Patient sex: M
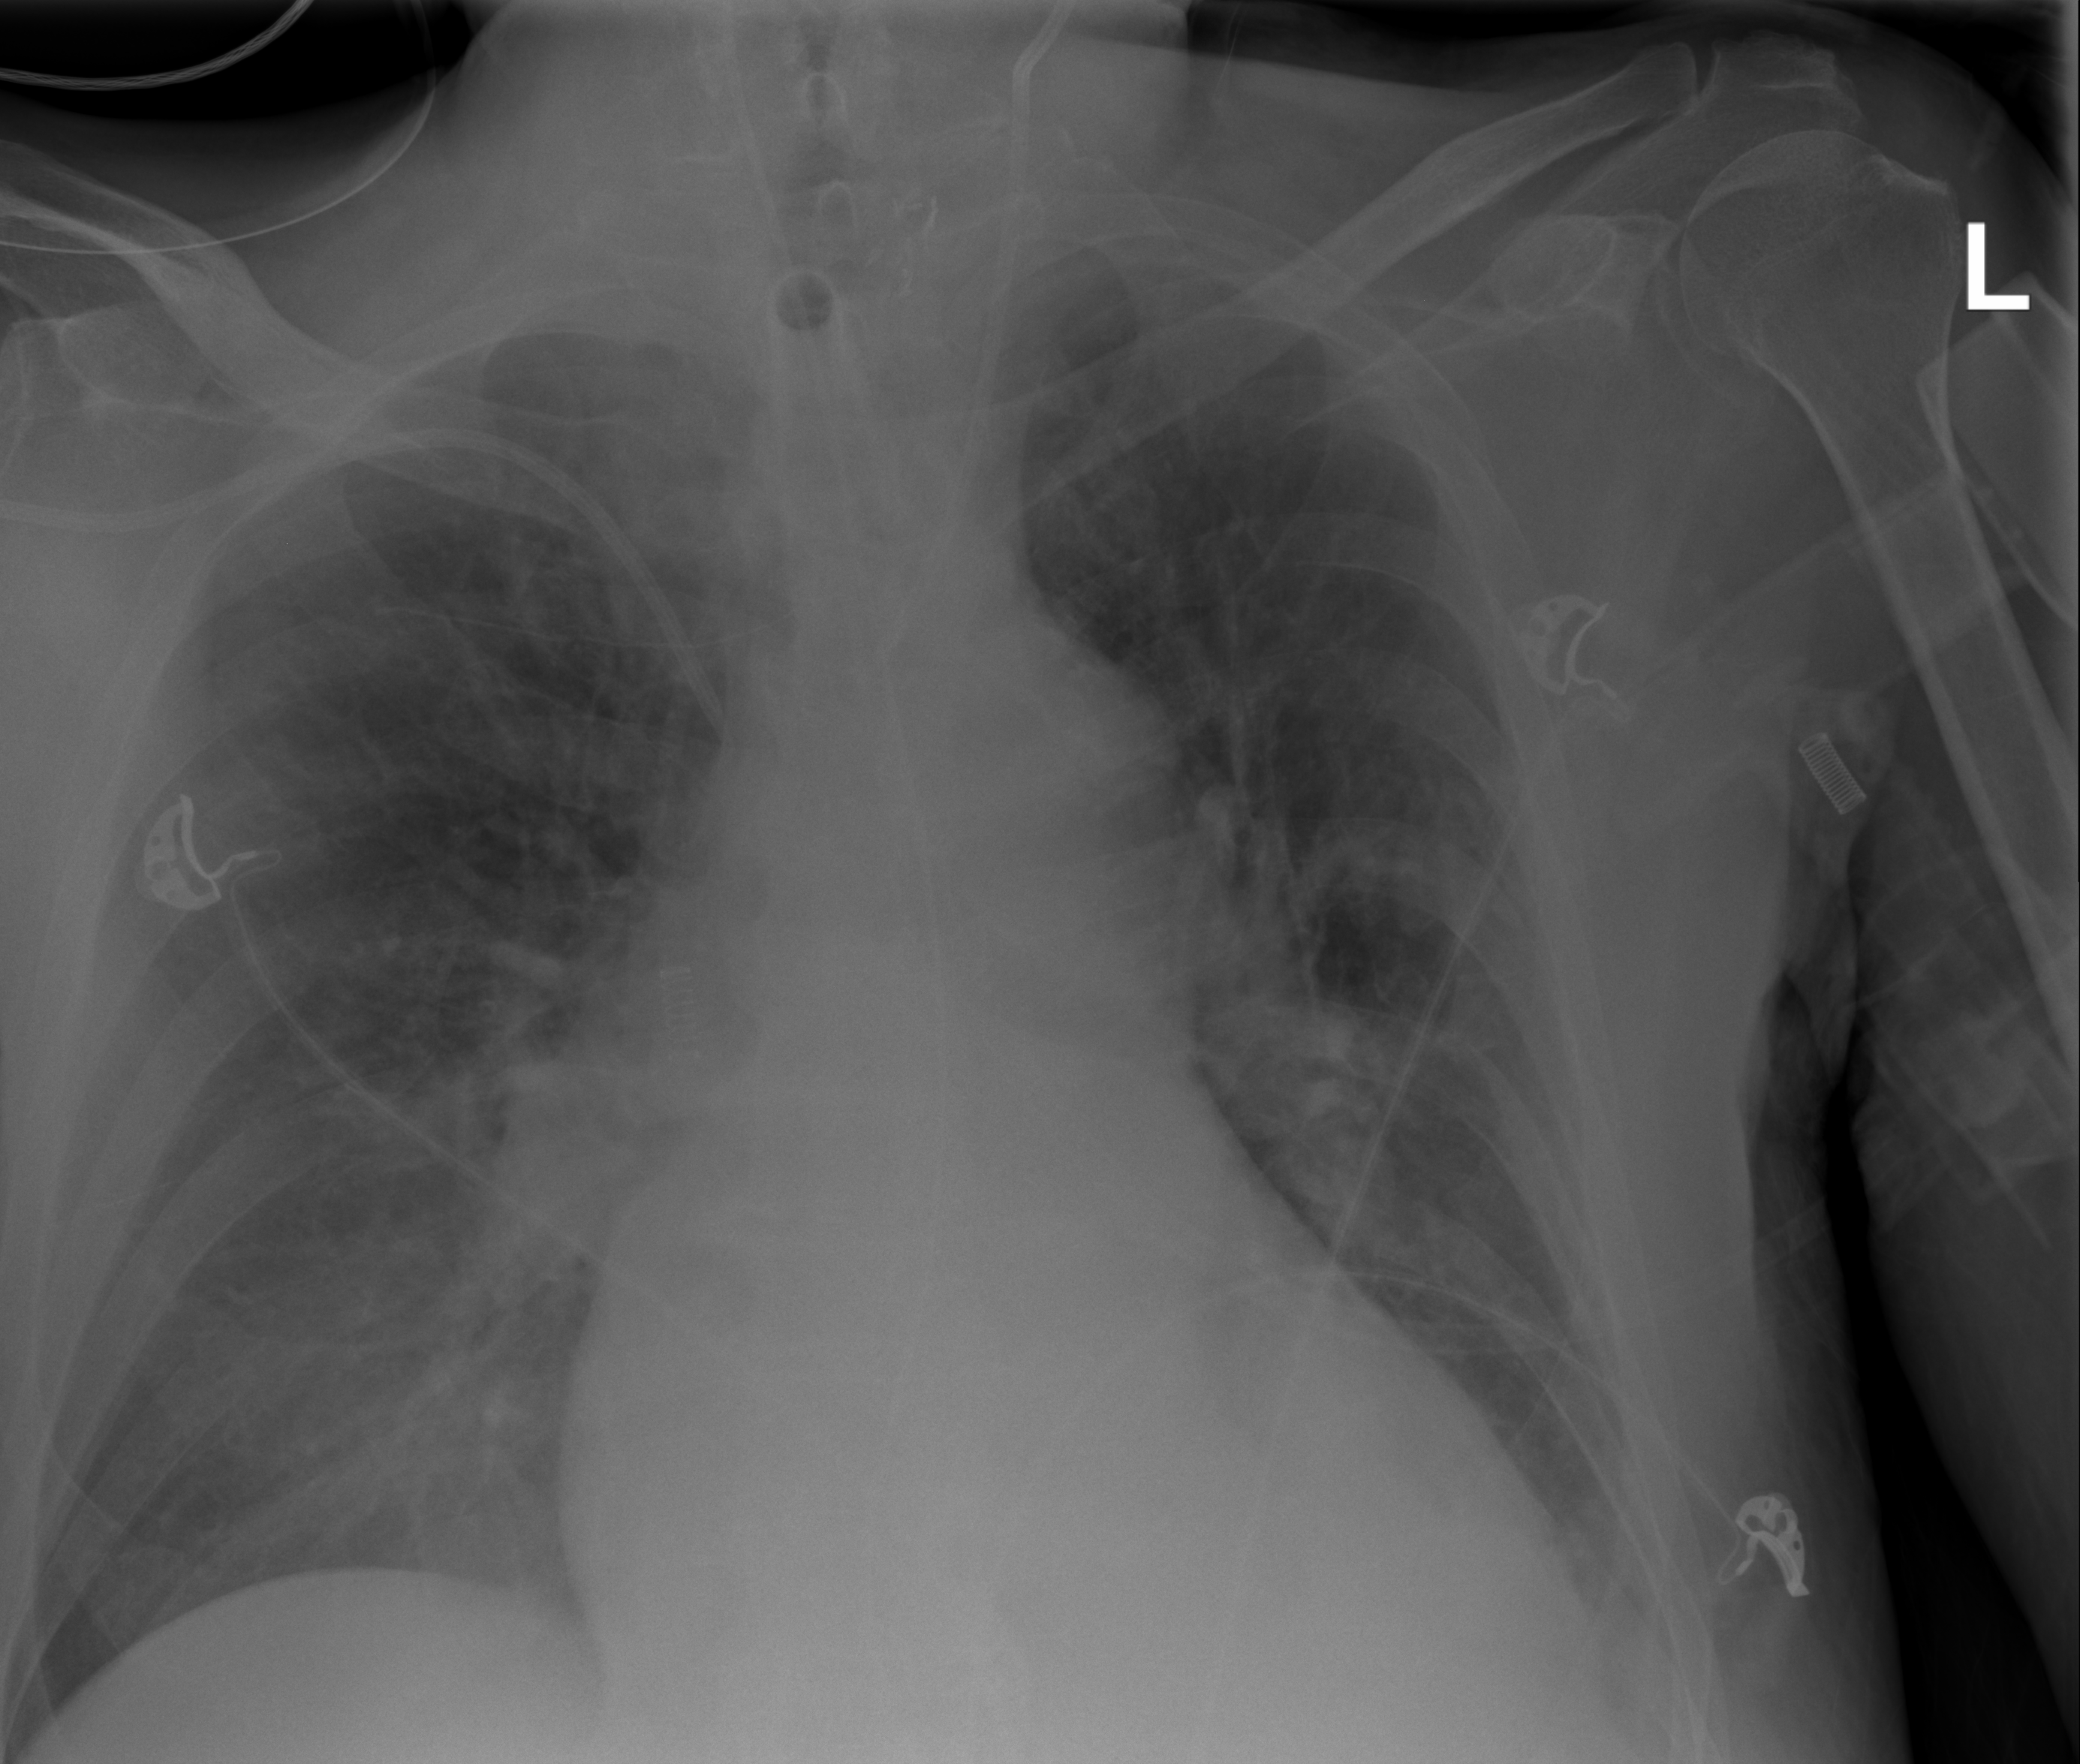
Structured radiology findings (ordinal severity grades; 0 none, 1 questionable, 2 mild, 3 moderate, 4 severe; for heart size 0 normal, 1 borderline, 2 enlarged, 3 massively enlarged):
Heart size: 0
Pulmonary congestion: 2
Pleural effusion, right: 0
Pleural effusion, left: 2
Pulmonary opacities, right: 2
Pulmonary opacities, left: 0
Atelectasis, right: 0
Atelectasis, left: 0